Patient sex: M
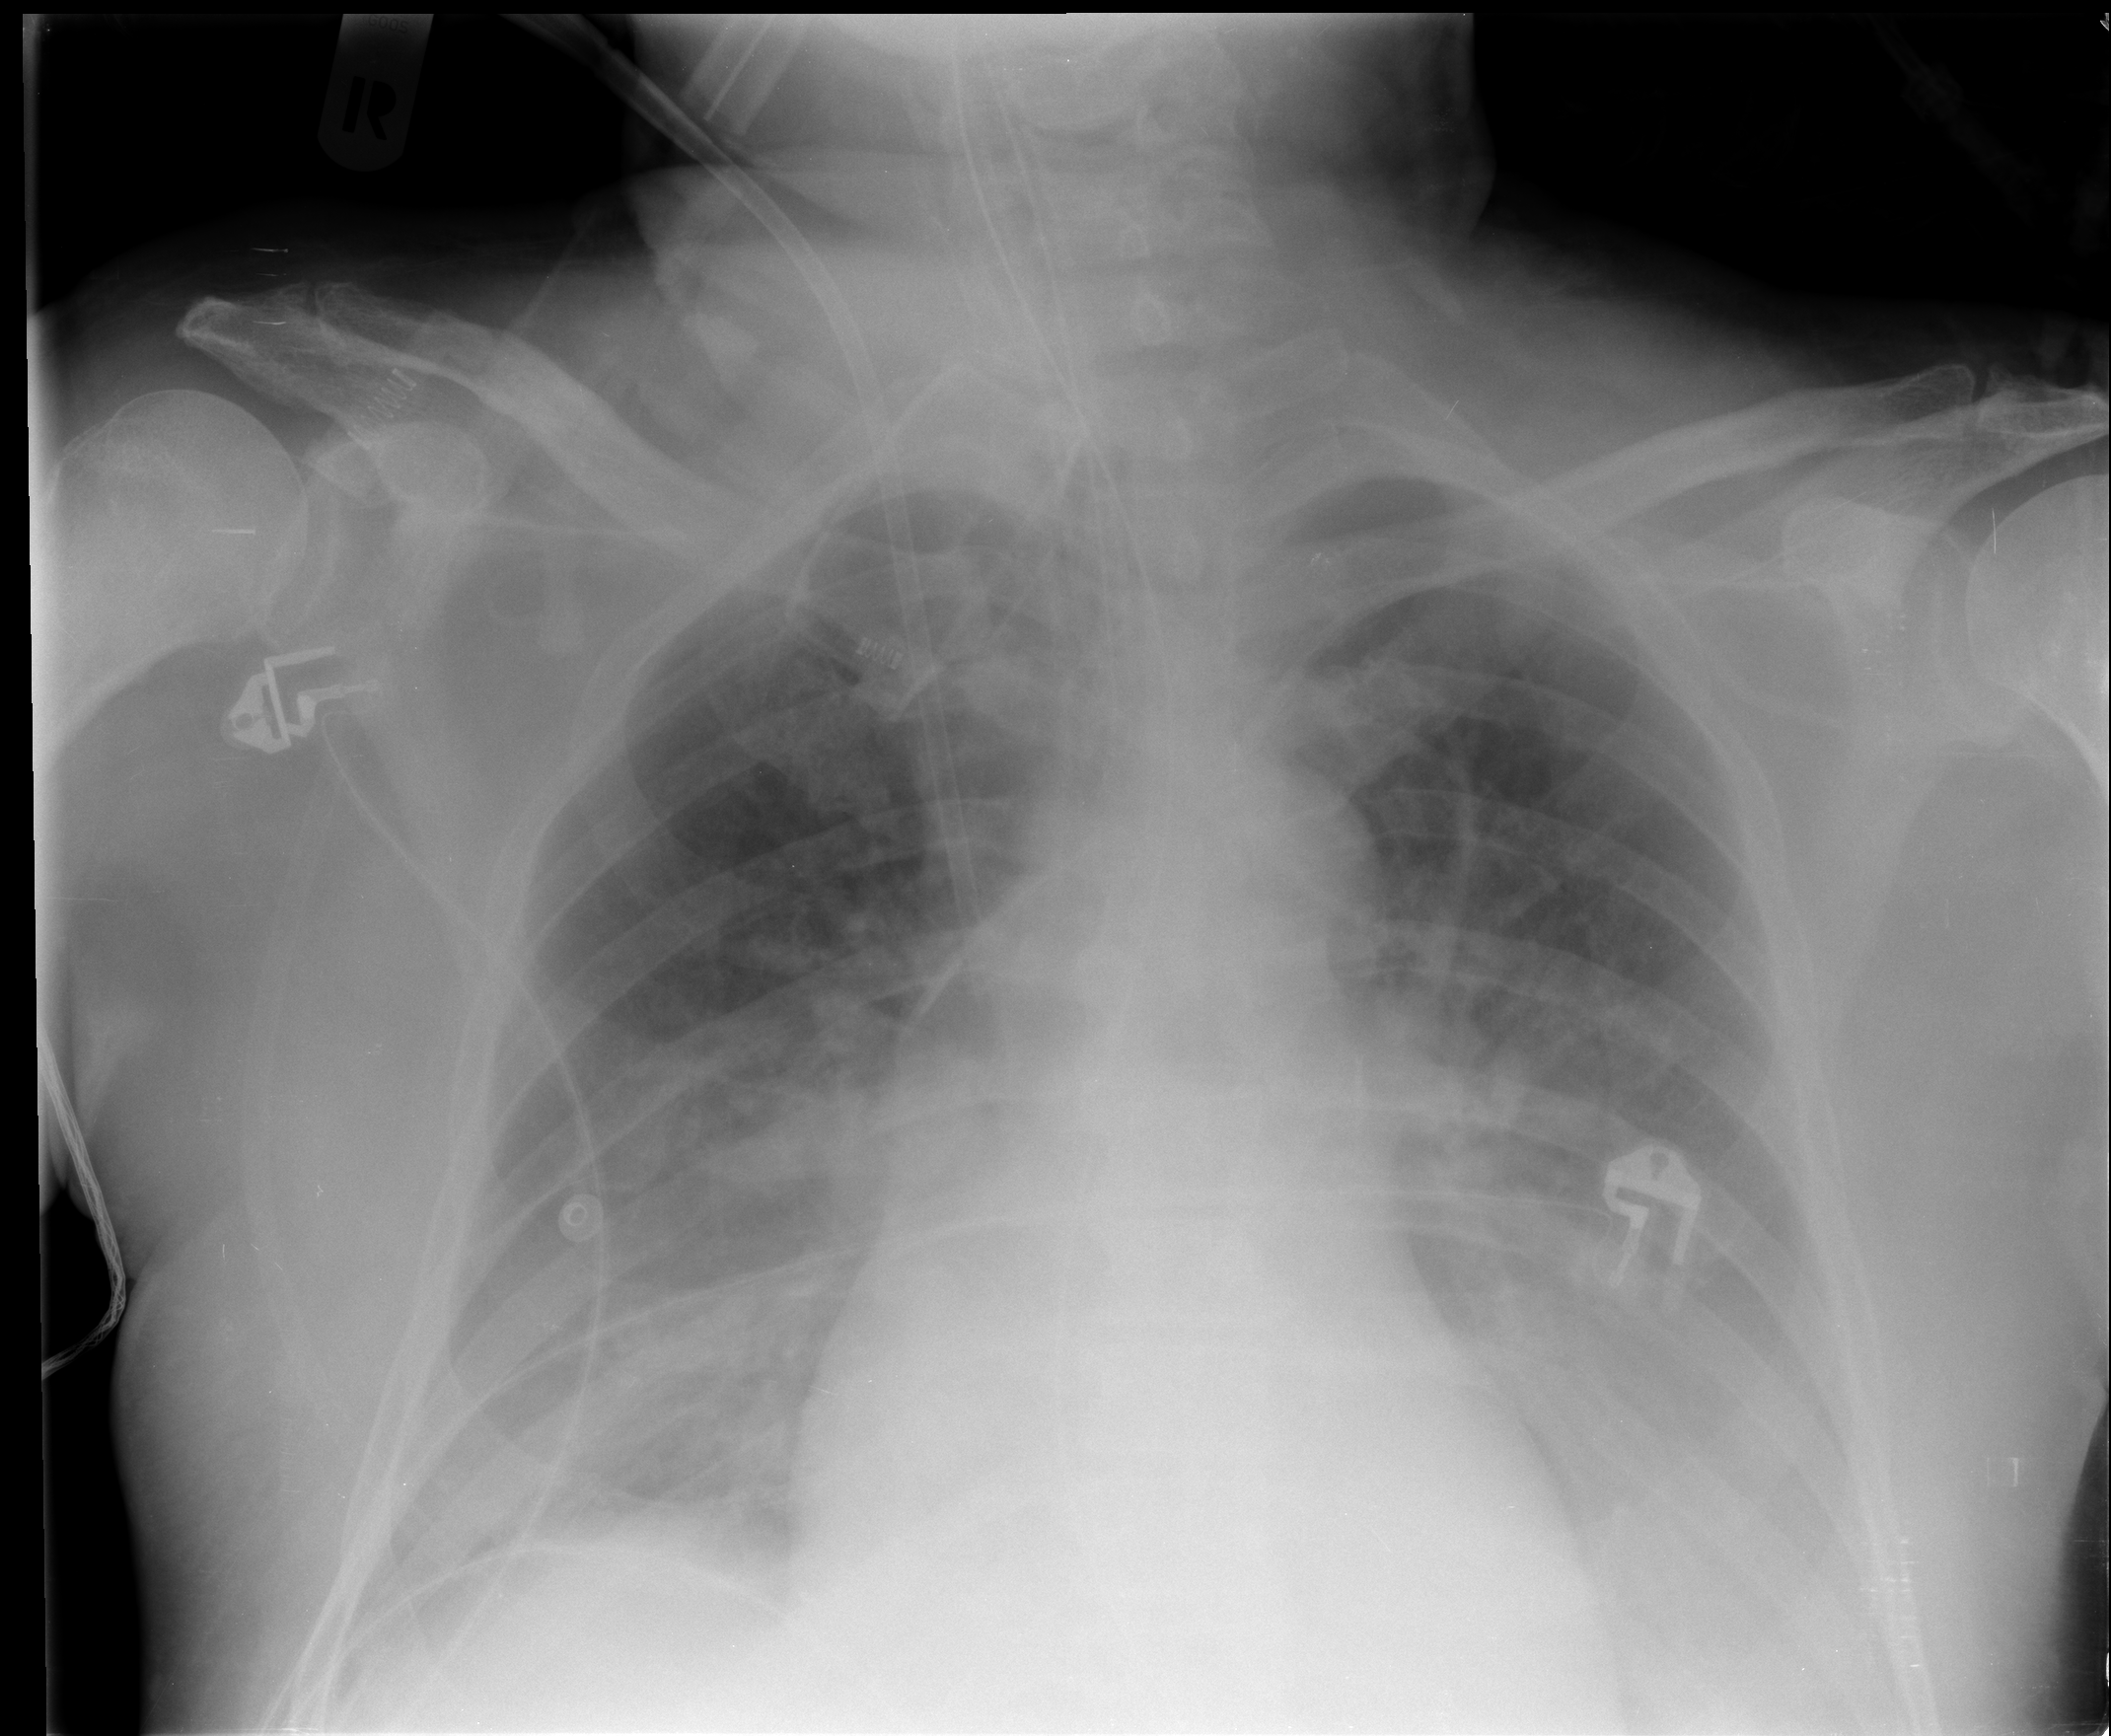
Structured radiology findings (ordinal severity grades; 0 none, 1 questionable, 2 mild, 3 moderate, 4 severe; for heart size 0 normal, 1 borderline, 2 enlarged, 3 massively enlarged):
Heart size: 1
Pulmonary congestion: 3
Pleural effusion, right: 3
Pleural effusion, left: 3
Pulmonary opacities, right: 2
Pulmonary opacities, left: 2
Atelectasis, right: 3
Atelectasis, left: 3